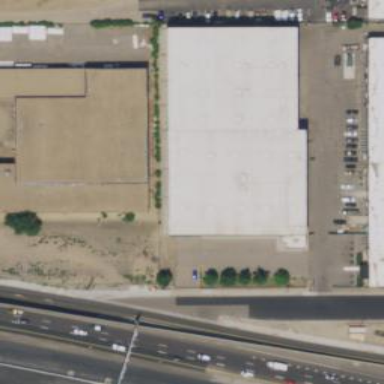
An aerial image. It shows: Industrial building.